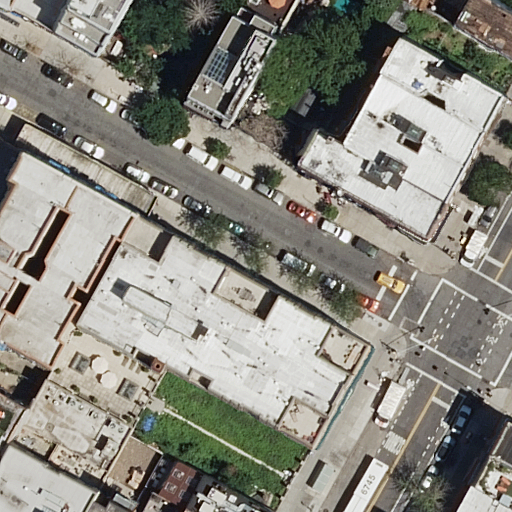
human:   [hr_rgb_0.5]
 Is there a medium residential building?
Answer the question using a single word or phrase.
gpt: yes

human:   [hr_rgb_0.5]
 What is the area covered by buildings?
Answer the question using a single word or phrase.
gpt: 4073m2

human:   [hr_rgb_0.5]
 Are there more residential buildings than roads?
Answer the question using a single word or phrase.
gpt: yes

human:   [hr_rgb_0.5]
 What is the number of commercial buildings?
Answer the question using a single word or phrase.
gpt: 0

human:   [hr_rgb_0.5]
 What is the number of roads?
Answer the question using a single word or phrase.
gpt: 2

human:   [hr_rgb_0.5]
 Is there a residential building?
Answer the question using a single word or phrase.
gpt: yes

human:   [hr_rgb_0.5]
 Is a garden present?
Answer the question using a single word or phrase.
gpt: yes

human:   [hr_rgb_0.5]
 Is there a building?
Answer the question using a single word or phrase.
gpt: yes

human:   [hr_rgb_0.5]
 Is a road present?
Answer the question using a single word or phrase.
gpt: yes

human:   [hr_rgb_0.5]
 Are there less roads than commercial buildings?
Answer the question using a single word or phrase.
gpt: no

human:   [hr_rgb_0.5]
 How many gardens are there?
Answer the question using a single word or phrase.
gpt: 1

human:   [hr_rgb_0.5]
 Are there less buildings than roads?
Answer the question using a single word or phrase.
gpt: no

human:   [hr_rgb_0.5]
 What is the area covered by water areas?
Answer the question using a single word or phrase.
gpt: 0m2

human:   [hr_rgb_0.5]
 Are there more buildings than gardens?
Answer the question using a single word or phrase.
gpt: yes

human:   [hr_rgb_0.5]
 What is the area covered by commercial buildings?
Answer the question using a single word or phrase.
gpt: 0m2

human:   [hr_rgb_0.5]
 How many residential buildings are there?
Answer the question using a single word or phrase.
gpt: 21

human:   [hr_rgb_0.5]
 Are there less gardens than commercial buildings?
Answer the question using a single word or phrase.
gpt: no

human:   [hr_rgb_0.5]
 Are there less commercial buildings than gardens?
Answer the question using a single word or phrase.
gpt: yes

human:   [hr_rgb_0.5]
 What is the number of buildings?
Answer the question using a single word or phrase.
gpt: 21

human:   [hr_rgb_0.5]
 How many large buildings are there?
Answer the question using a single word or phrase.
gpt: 1

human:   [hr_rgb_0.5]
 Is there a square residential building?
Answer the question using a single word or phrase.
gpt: no

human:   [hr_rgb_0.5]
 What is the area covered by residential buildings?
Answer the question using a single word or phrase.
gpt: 4073m2

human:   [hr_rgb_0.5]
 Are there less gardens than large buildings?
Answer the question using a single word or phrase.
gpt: no

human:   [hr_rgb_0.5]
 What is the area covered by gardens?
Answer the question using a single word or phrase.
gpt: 2785m2

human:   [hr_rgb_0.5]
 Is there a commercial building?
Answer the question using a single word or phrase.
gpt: no

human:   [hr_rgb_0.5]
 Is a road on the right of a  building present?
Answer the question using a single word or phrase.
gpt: yes

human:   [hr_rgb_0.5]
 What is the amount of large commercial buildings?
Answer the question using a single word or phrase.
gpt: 0

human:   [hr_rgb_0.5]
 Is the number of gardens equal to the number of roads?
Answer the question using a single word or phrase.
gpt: no

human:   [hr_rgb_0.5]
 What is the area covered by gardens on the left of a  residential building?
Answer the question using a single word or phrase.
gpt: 2785m2

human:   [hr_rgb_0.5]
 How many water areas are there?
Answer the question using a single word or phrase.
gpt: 0

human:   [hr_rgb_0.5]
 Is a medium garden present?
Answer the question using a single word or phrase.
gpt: no

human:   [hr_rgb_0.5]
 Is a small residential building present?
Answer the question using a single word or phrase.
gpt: yes

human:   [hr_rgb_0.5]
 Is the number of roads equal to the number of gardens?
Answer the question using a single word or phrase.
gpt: no

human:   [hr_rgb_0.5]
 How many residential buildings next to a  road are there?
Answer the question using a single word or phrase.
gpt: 21

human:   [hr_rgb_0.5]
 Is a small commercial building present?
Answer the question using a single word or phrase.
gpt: no

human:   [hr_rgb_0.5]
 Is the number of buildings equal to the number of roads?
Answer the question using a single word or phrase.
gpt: no

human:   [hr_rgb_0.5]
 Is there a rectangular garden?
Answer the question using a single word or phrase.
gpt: no

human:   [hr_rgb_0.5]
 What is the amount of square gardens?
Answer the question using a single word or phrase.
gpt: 0

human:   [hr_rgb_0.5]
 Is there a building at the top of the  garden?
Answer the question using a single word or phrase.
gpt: no

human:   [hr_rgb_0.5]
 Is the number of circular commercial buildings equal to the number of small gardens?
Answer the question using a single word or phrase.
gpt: yes

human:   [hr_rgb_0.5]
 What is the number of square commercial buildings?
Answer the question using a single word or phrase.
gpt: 0

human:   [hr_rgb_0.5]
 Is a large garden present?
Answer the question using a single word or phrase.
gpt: yes

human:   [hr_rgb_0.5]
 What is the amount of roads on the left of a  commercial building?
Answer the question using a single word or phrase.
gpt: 0

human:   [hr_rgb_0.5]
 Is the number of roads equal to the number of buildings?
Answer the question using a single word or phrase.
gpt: no

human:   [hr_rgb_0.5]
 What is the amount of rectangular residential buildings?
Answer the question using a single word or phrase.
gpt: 13

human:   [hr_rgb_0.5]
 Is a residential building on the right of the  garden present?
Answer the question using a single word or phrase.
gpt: yes

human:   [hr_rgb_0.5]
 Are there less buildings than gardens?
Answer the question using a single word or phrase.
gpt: no

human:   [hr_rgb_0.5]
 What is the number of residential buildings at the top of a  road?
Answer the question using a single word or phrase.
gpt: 13

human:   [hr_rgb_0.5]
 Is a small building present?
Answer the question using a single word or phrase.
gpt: yes

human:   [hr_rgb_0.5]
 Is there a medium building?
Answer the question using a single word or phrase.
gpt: yes

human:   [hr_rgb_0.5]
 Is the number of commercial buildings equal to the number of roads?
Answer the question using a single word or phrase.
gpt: no

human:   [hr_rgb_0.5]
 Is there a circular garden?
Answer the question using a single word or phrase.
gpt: no

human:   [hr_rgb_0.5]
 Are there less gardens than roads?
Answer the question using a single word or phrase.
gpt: yes

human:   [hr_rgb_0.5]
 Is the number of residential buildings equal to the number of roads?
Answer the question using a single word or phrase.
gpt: no

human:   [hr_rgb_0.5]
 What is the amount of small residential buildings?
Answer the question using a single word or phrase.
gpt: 8

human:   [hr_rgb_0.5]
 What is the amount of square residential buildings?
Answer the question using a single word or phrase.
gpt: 0

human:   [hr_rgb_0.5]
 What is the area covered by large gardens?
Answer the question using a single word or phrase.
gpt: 2785m2

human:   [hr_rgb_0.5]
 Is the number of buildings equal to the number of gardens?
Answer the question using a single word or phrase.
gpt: no

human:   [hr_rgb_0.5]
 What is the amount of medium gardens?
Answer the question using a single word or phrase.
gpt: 0

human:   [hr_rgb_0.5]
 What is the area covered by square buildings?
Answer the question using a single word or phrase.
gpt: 0m2

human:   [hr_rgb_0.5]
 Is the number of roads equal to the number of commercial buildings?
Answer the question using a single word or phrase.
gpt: no

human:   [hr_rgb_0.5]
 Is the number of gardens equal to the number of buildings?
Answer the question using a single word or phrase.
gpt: no

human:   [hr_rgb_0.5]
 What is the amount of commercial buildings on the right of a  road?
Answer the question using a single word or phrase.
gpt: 0

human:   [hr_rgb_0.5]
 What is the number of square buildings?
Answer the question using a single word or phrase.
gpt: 0